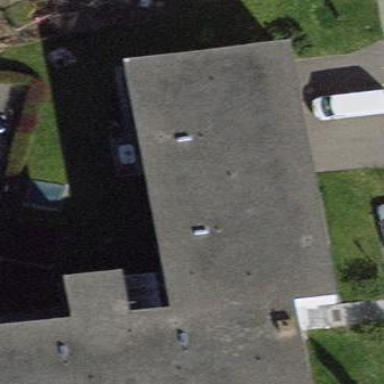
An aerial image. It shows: Flat-roofed apartment building.